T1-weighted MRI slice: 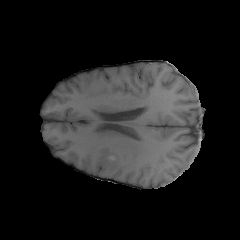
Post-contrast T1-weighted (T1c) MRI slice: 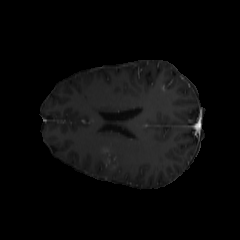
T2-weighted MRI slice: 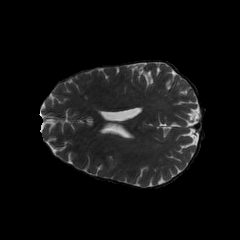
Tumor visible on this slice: yes